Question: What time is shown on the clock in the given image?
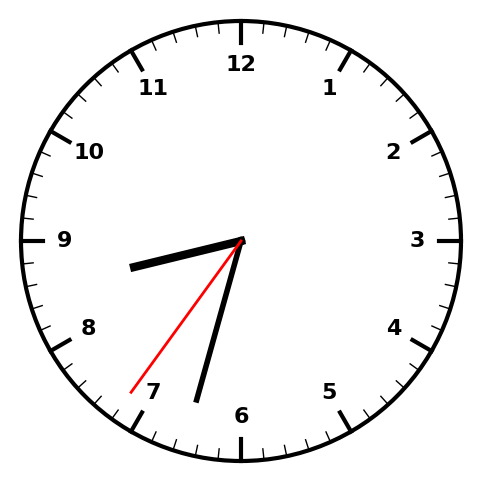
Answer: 08:32:36